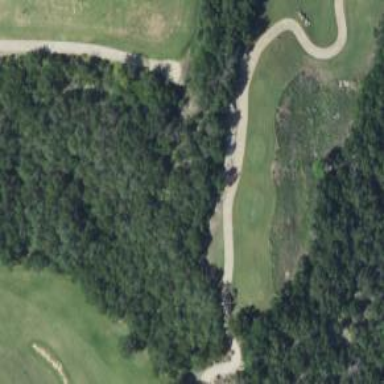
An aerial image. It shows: Path used for both walking and golf.